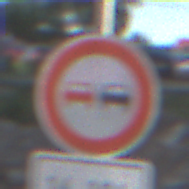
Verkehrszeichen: Ueberholverbot
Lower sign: ZeitangabenOhneBeschraenkungAufWochentage1
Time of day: MorningAfternoon
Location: Outdoor (Suburban)
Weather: PartlyCloudy
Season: NotSpecified
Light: Natural